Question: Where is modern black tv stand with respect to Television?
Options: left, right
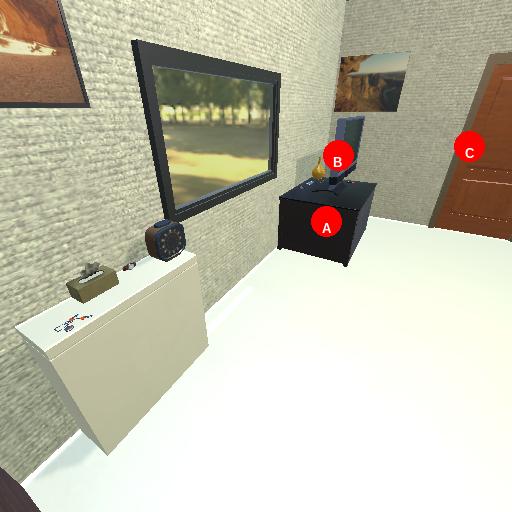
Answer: left